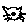
Label: cat